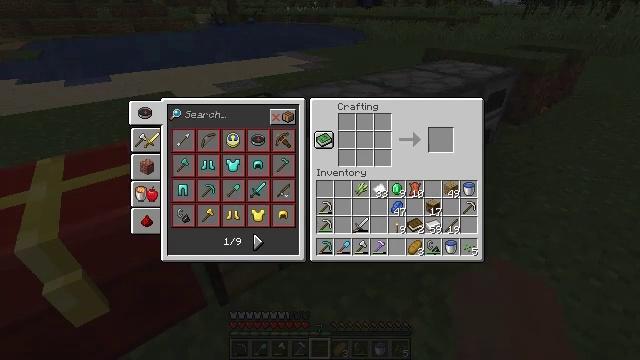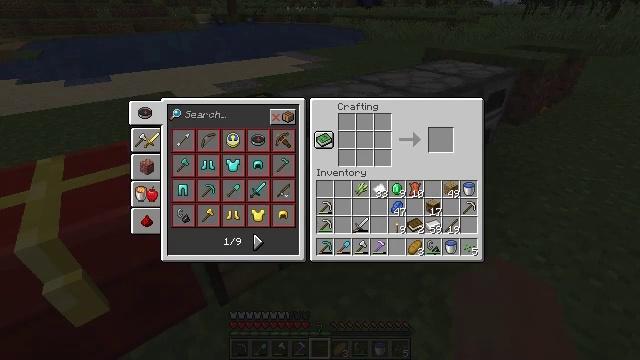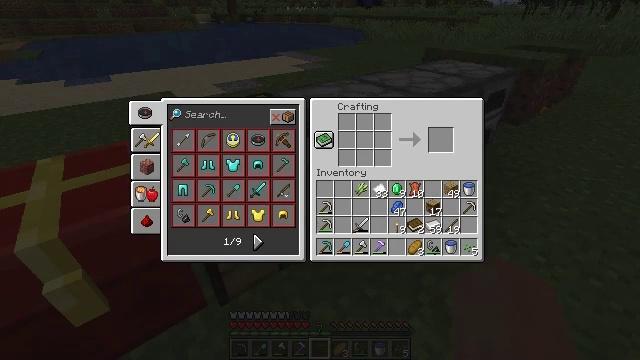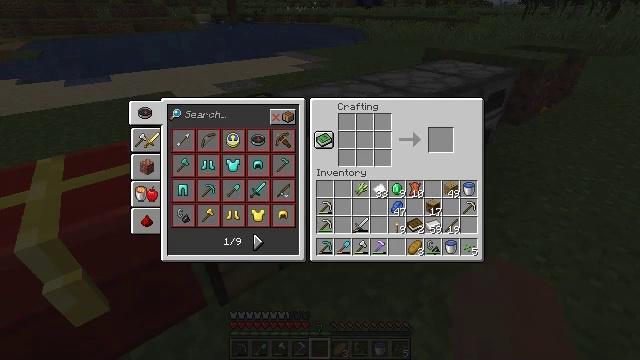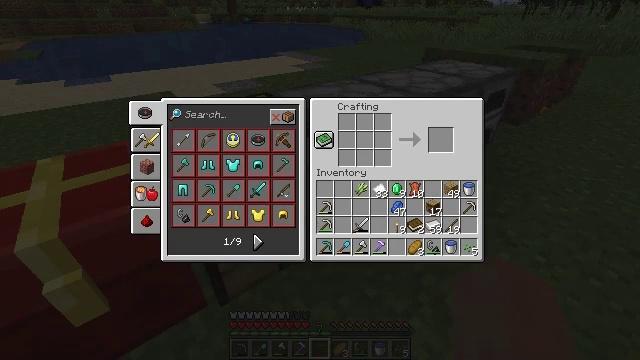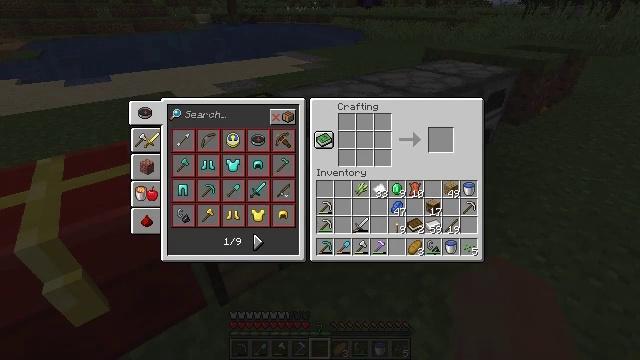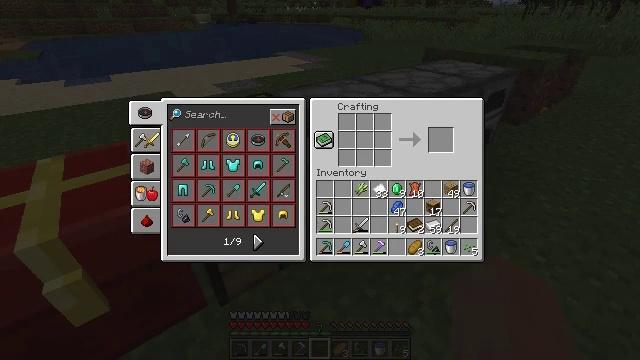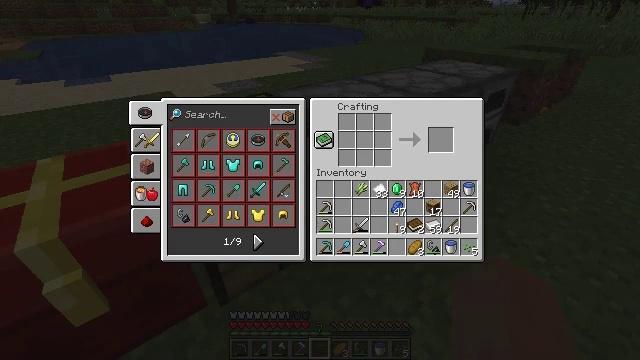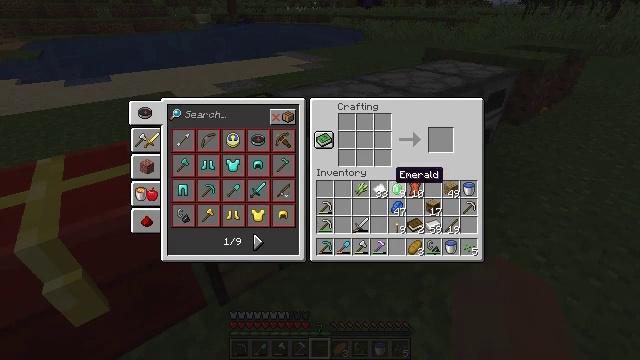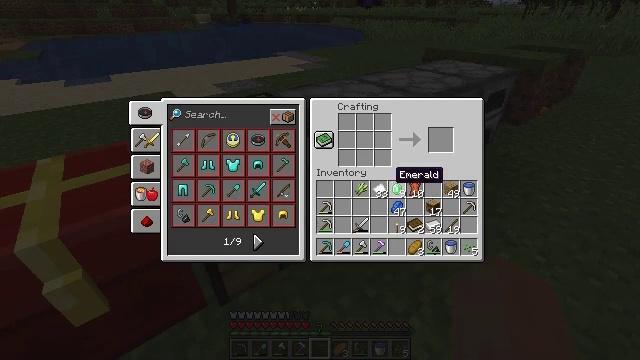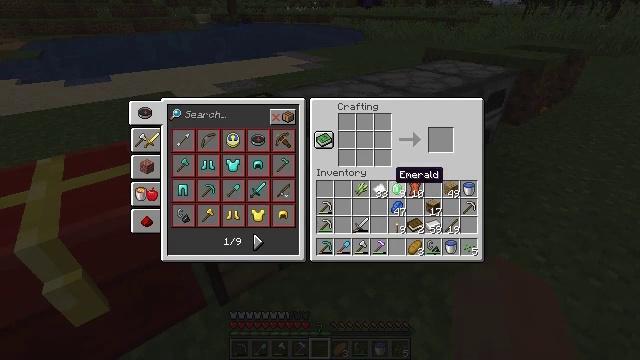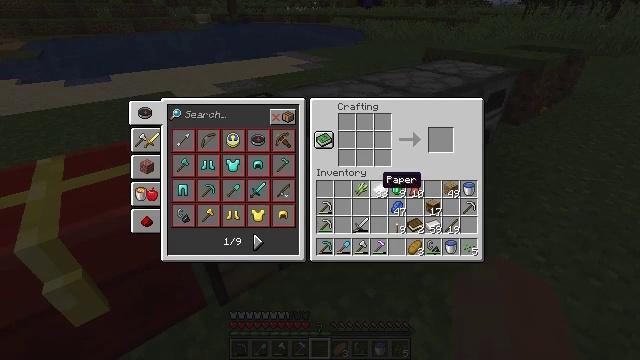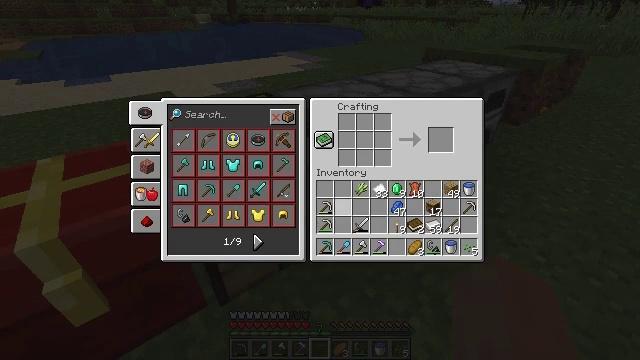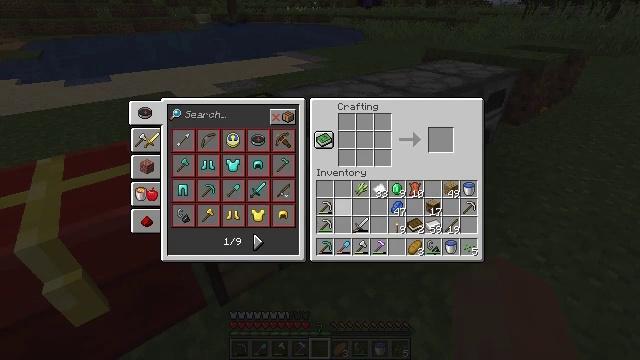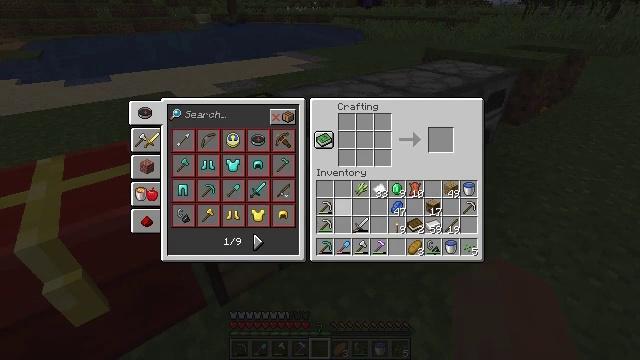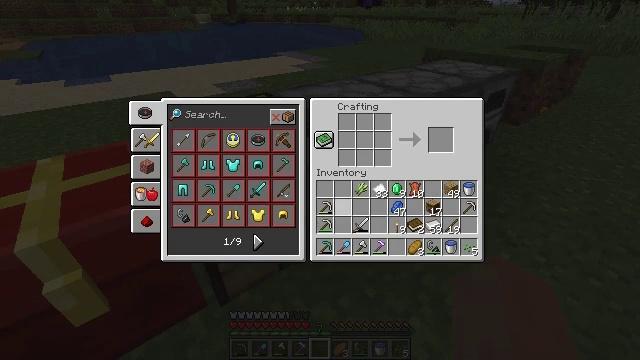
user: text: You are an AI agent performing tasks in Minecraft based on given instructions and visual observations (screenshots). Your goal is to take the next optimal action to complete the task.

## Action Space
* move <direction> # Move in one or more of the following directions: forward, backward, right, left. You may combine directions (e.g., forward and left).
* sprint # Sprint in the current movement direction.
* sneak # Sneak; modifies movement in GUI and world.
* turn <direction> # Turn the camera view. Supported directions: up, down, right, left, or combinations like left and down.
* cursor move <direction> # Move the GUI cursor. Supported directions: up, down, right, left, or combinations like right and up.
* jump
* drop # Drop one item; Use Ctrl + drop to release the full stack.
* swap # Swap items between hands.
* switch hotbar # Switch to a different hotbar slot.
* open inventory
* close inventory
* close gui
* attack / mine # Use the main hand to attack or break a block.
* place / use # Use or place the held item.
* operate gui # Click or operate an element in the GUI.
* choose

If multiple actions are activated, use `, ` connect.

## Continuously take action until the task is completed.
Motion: motion action
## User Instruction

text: Take paper and leather to craft a book.
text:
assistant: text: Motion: no_op
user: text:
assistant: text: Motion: no_op
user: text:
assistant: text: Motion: no_op
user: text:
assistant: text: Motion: cursor move right
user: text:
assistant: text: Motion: cursor move right
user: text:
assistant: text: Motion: cursor move right
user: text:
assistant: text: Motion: no_op
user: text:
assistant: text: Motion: no_op
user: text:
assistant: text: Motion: no_op
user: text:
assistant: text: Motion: no_op
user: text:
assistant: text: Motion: cursor move left
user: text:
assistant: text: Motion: cursor move left and down
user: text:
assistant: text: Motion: no_op
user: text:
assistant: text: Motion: no_op
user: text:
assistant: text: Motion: no_op
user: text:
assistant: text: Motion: no_op
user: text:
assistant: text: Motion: cursor move left
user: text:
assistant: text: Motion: cursor move left and down
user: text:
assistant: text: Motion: cursor move left and down
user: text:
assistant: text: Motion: cursor move left
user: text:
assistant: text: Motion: cursor move left
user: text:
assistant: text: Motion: cursor move left
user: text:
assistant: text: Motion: cursor move left
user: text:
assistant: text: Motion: cursor move left
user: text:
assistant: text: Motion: operate gui
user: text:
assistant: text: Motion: operate gui
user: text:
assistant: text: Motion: operate gui
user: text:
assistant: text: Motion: no_op
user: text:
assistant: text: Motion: no_op
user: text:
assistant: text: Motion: no_op